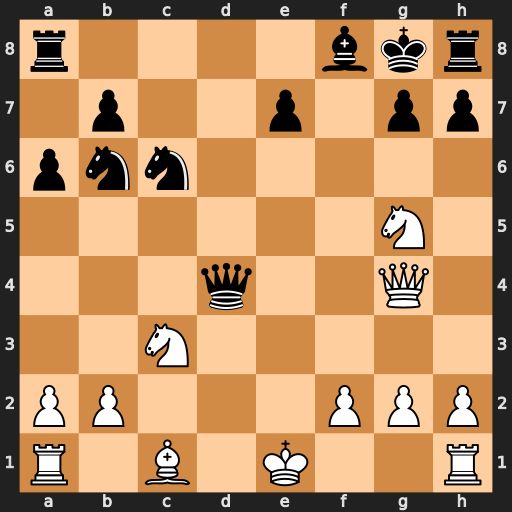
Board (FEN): r4bkr/1p2p1pp/pnn5/6N1/3q2Q1/2N5/PP3PPP/R1B1K2R
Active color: w
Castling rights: KQ
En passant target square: -
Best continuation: Qe6#